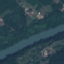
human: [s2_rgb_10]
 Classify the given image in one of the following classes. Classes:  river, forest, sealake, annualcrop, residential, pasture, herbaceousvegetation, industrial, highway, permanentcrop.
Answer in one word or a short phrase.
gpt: River